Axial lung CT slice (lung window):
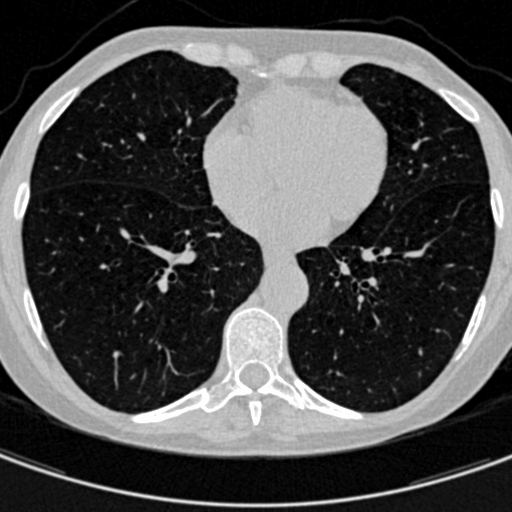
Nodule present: no